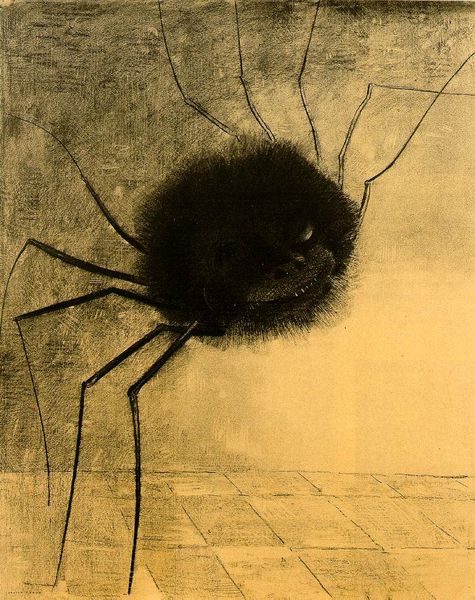
Titel: Die lächelnde Spinne
Künstler: Odilon Redon
Standort: Paris
Institution: Louvre
Schlagwörter: dunkel, feder, gemälde, kopf, körper, schatten, weiß, aquarell, gelb, grün, ocker, bewegung, braun, grau, haar, hell, hintergrund, kariert, kreide, licht, mund, nase, orange, raum, schwarz, skizze, zeichnung, zimmer, tier, beige, karo, malerei, muster, ornament, schachbrettmuster, wand, augen, böse, gesicht, lang, pelz, innenraum, vieh, boden, auge, gold, haare, tanzen, schräg, rund, affe, beine, fell, lächeln, bein, papier, fußboden, gelenke, studie, mauer, aue, grafik, wasserfarbe, linien, angst, karikatur, jugendstil, spitz, verzierung, dünn, surrealismus, wände, lachen, beinchen, fugen, tusche, wasserfarben, fühler, kohle, druckgrafik, schraffur, radierung, stich, fliesen, schrecken, bedrohlich, haarig, bleistift, kugel, fliese, kachel, kacheln, stift, tinte, nasenlöcher, grinsen, quadrate, diagonal, küche, bedrohung, zähne, hubi, alptraum, gruselig, maul, diagonale, zier, insekt, fließen, unheimlich, rötel, netz, schwar, berührung, acht, monster, zahn, beide, zehn, ocer, knäuel, behaart, spinne, gekippt, riese, flaum, krabbeln, eckel, ekel, alfred kubin, gustav klimt, breton, flauschig, magritte, röteln, bourgeois, härchen, spinnenbeine, spinnentier, weberknecht, bösartig, eklel, ewegung, grinsend, huber, pelzig, pelziger körper, plüschig, vogelsoinne, vogelspinne, orangwe, spider, gliederfüßer, arachnophobie, spinnenagnst, spinnenangst, tierspinne